Field crop: tomato
Growth stage: 1
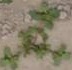
Species: portulaca